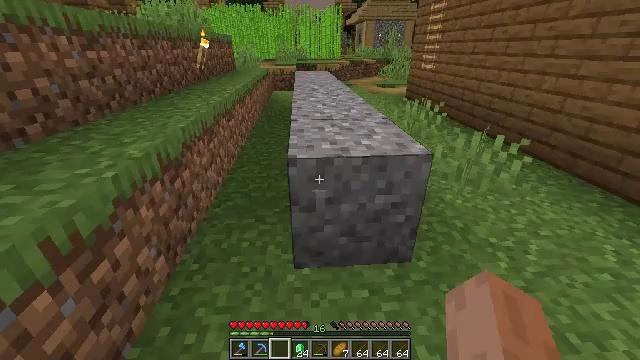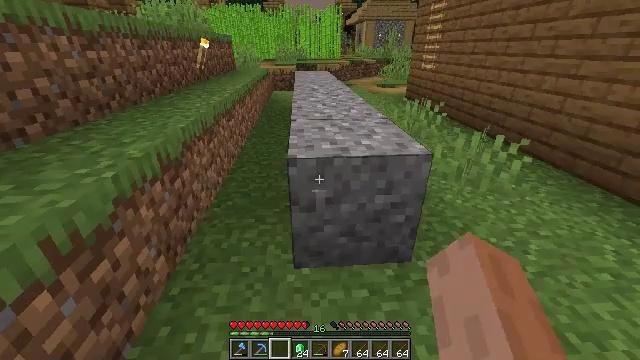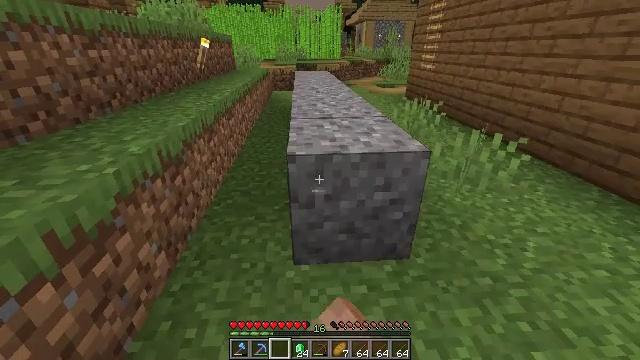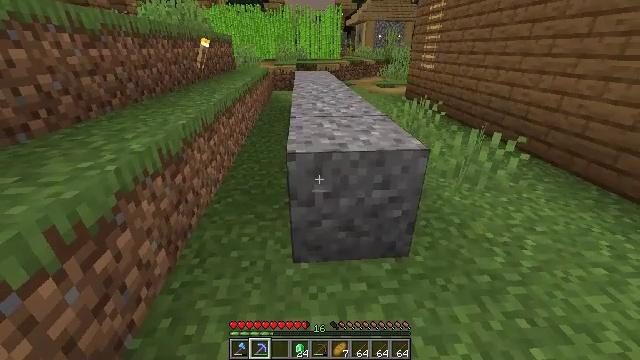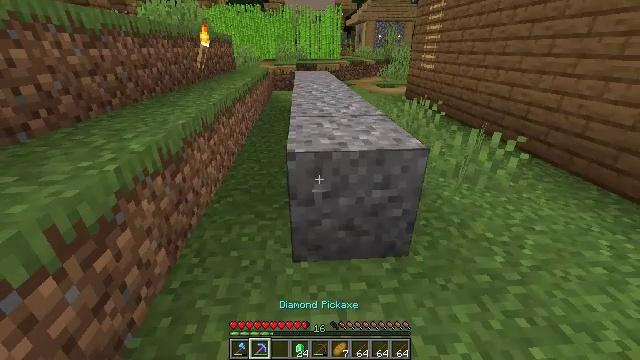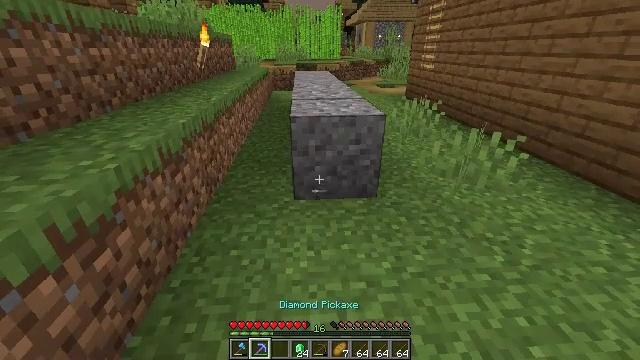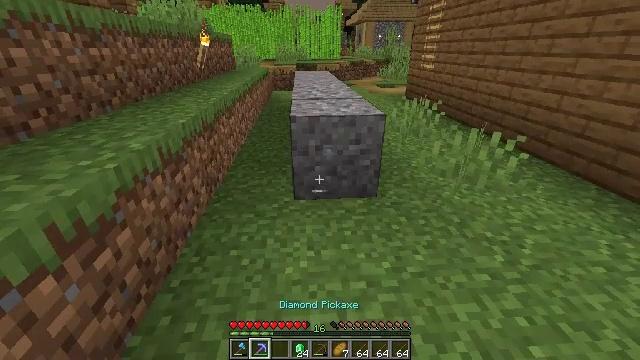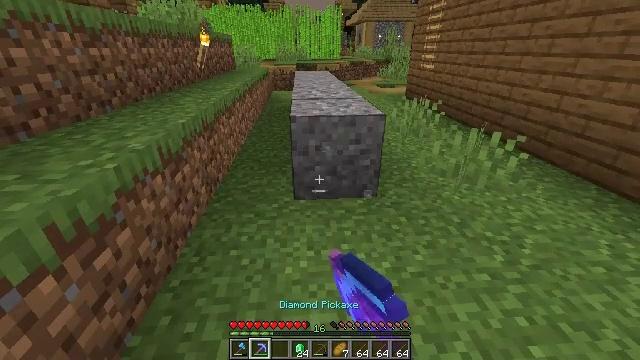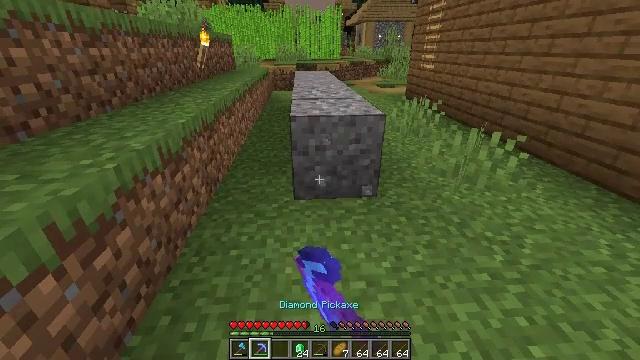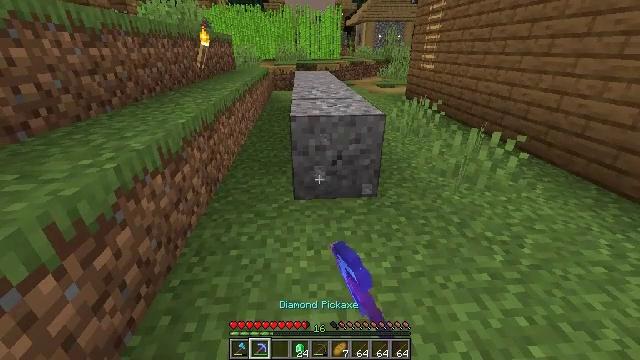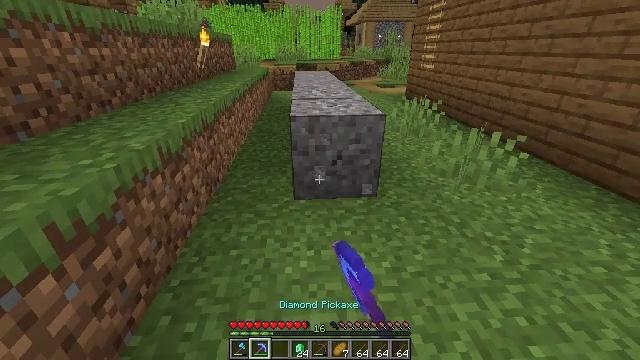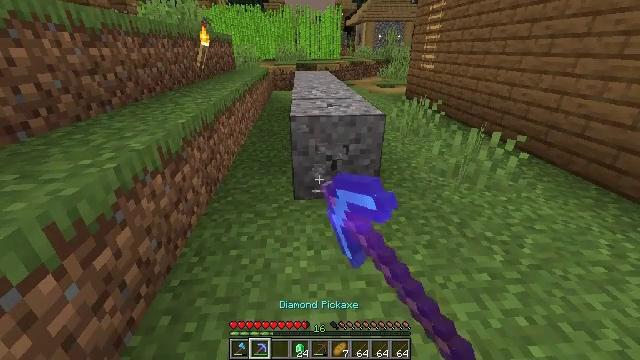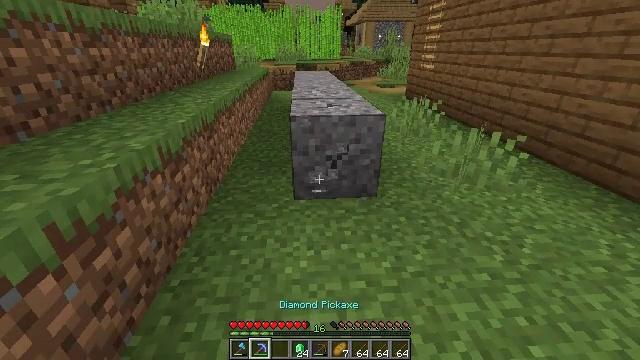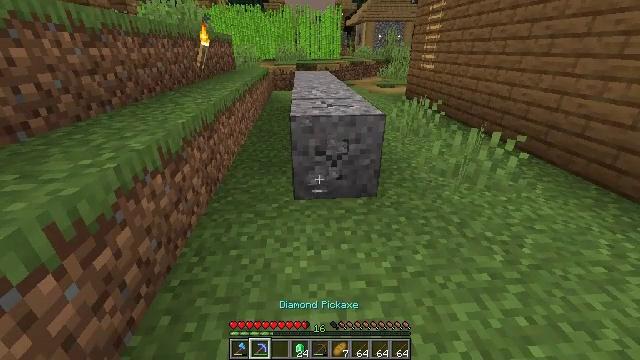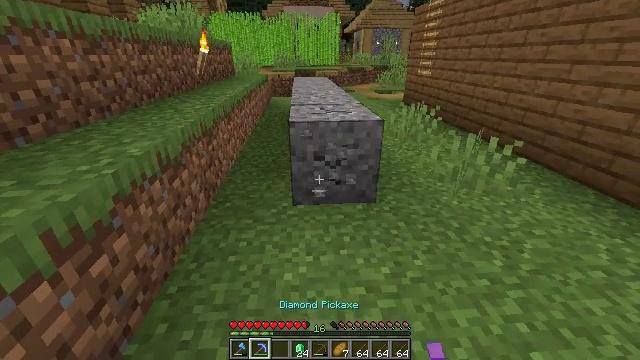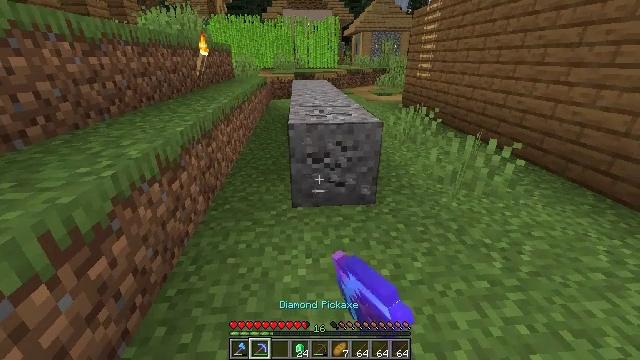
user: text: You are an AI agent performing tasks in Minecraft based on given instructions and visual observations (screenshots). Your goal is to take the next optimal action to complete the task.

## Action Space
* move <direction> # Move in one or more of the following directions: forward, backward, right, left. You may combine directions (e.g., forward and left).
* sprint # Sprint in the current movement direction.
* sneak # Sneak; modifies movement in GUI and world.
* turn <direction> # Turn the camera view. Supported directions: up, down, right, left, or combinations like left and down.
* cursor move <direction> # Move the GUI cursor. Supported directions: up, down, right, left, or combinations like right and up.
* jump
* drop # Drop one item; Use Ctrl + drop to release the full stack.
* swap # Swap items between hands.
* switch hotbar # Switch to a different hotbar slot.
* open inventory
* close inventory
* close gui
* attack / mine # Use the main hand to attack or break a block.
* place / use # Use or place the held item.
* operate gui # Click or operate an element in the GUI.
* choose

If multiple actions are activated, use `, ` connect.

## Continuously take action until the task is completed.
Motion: motion action
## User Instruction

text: Shovel up some gravel.
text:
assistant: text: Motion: use / place
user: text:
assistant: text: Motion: no_op
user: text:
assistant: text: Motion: switch to hotbar 2
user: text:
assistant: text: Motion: switch to hotbar 2
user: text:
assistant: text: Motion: switch to hotbar 2
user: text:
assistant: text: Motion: attack / mine
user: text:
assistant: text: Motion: attack / mine
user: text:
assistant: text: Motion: attack / mine
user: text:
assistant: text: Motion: attack / mine
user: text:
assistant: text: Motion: attack / mine
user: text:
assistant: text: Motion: attack / mine
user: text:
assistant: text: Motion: attack / mine
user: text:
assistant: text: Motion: attack / mine
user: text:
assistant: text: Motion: turn up, attack / mine
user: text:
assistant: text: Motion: attack / mine
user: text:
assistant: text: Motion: attack / mine
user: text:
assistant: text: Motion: attack / mine
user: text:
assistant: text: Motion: attack / mine
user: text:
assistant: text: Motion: attack / mine
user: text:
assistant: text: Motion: attack / mine
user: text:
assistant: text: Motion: attack / mine
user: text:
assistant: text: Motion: attack / mine
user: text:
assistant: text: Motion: attack / mine
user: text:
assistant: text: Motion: attack / mine
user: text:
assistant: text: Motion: attack / mine
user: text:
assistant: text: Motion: move forward, attack / mine
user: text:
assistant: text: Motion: move forward, attack / mine
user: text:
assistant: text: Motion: move forward, attack / mine
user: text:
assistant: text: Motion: move forward, attack / mine
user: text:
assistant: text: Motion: move forward, turn left, attack / mine